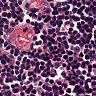
Metastatic tissue present: no